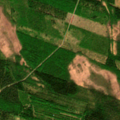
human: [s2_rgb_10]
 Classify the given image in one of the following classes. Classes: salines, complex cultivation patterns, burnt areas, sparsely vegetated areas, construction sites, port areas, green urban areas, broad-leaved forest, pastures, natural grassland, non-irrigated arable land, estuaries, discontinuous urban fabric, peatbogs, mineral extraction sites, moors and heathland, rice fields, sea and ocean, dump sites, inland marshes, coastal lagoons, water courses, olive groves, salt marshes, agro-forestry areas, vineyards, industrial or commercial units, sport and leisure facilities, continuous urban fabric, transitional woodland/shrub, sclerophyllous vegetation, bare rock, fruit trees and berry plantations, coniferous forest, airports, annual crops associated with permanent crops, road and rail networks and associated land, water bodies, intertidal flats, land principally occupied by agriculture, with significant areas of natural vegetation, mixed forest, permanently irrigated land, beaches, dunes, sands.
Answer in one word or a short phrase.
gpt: non-irrigated arable land, mixed forest, transitional woodland/shrub